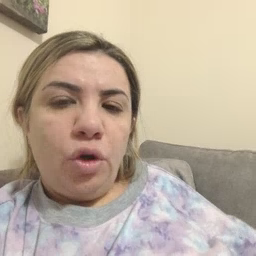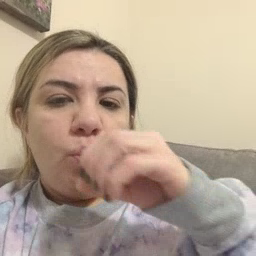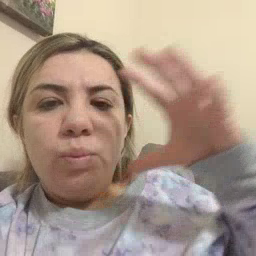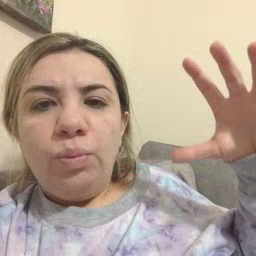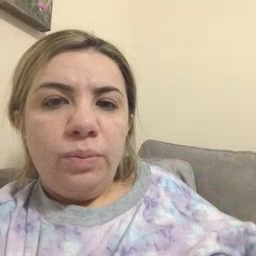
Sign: balloon